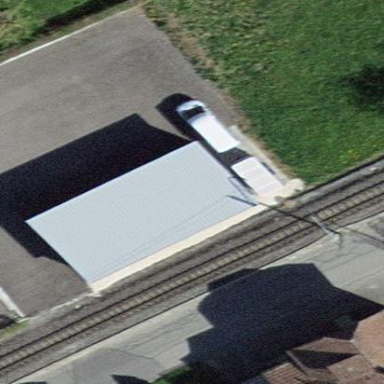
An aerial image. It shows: View of roof of building.